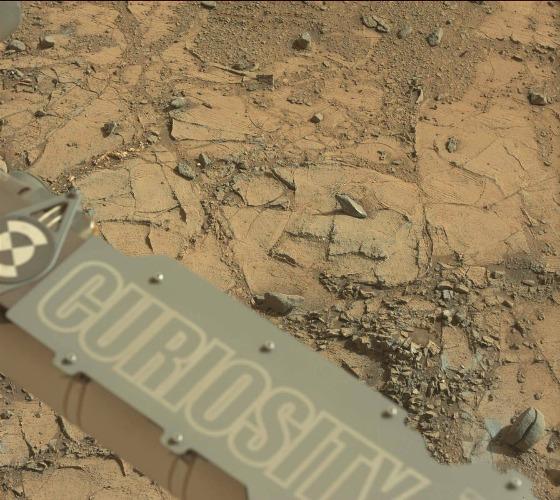
Terrain classes present: Background, Bedrock, Gravel / Sand / Soil, Rock